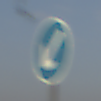
Verkehrszeichen: VorgeschriebeneVorbeifahrtLinks
Umgebung: Outdoor, Nature
Tageszeit: SunriseSunset
Wetter: PartlyCloudy
Licht: Natural
Jahreszeit: NotSpecified
Kontrast: HighContrast